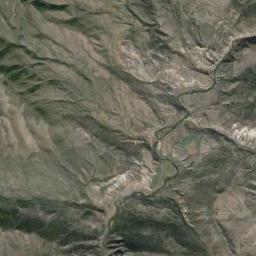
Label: mountain